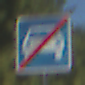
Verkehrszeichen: EndeKraftfahrstrasse
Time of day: Midday
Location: Outdoor (RoadRail)
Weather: Clear
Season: NotSpecified
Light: Natural